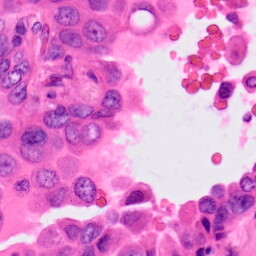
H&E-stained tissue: Lung